Question: I have form in VB.Net 2010:

I want to click-drag multi rows in dgRegister and Date, Course ID to drop in dgCourseStudent with column Date, Register ID, Register Name and Course ID.
How to code this in vb.net language?
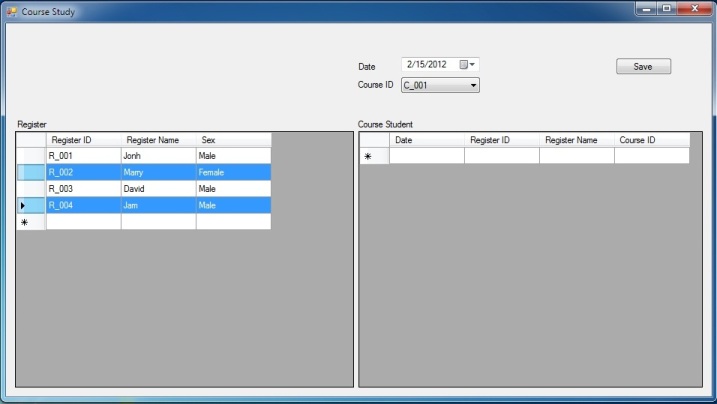
Answer: First of all put the AllowDrop property of dgCourseStudent to True (it will accept the dragging events). I've presumed you're using DataSet or DataTable, here my example:
'''
Dim downHitInfo As DataGridView.HitTestInfo = Nothing 'Used to keep trace of dragging info
''MouseDown used to know is a DragDrop event is required
Private Sub dgRegister_MouseDown(ByVal sender As System.Object, ByVal e As System.Windows.Forms.MouseEventArgs) Handles dgRegister.MouseDown
Dim view As DataGridView = CType(sender, DataGridView)
Dim hitInfo As DataGridView.HitTestInfo = view.HitTest(e.X, e.Y)
If Not Control.ModifierKeys = Keys.None Then
Exit Sub
End If
If e.Button = MouseButtons.Left And hitInfo.RowIndex >= 0 Then
downHitInfo = hitInfo
End If
End Sub
''MouseMove used to know what DataRow is being dragged.
Private Sub dgRegister_MouseMove(ByVal sender As System.Object, ByVal e As System.Windows.Forms.MouseEventArgs) Handles dgRegister.MouseMove
Dim view As DataGridView = CType(sender, DataGridView)
If e.Button = MouseButtons.Left And Not downHitInfo Is Nothing Then
Dim dragSize As Size = SystemInformation.DragSize
Dim DragRect As Rectangle = New Rectangle(New Point(Convert.ToInt32(downHitInfo.ColumnX - dragSize.Width / 2), _
Convert.ToInt32(downHitInfo.RowY - dragSize.Height / 2)), dragSize)
If Not DragRect.Contains(New Point(e.X, e.Y)) Then
'Extract the DataRow
Dim gridRowView As DataGridViewRow = DirectCast(view.Rows(downHitInfo.RowIndex), DataGridViewRow)
Dim rowView As DataRowView = DirectCast(gridRowView.DataBoundItem, DataRowView)
'Raise the DragDrop with the extracted DataRow
view.DoDragDrop(rowView.Row, DragDropEffects.Move)
downHitInfo = Nothing
End If
End If
End Sub
'' For mouse cursor
Private Sub dgCourseStudent_DragOver(ByVal sender As System.Object, ByVal e As System.Windows.Forms.DragEventArgs) Handles dgCourseStudent.DragOver
e.Effect = DragDropEffects.Move
End Sub
''The core of draggin procedure
Private Sub dgCourseStudent_DragDrop(ByVal sender As System.Object, ByVal e As System.Windows.Forms.DragEventArgs) Handles dgCourseStudent.DragDrop
'Retreive the dragged DataRow
Dim draggedRow As DataRow = CType(e.Data.GetData(GetType(DataRow)), DataRow)
''
'' Put your code here to insert the dragged row into dgCourseStudent grid
End Sub
'''